Interaction volume radius: 5 \u00c5
Interaction volume height: 30 \u00c5
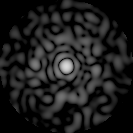
Disorder parameter: 0.842